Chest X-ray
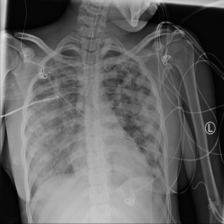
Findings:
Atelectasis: negative
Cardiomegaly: negative
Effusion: negative
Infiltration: negative
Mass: negative
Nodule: negative
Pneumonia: positive
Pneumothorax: negative
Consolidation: negative
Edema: negative
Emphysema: negative
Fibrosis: negative
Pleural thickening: negative
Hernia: negative